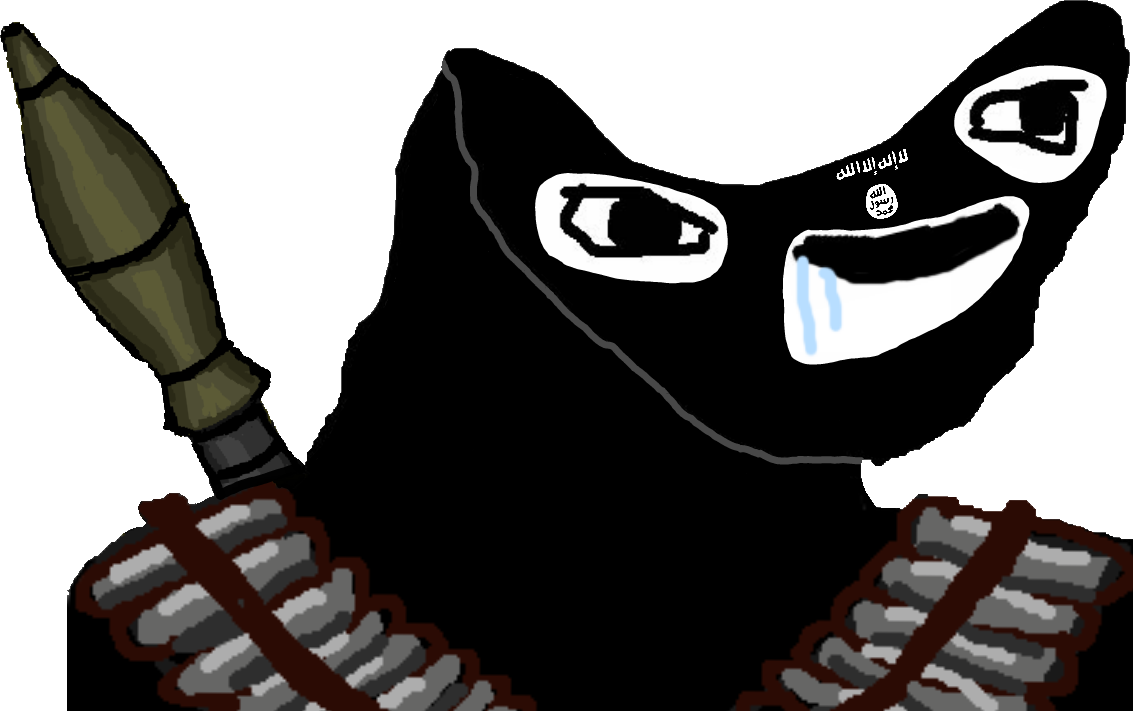
Label: 5_Brainlet